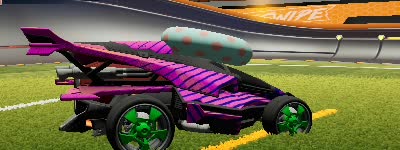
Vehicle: aftershock